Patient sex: F
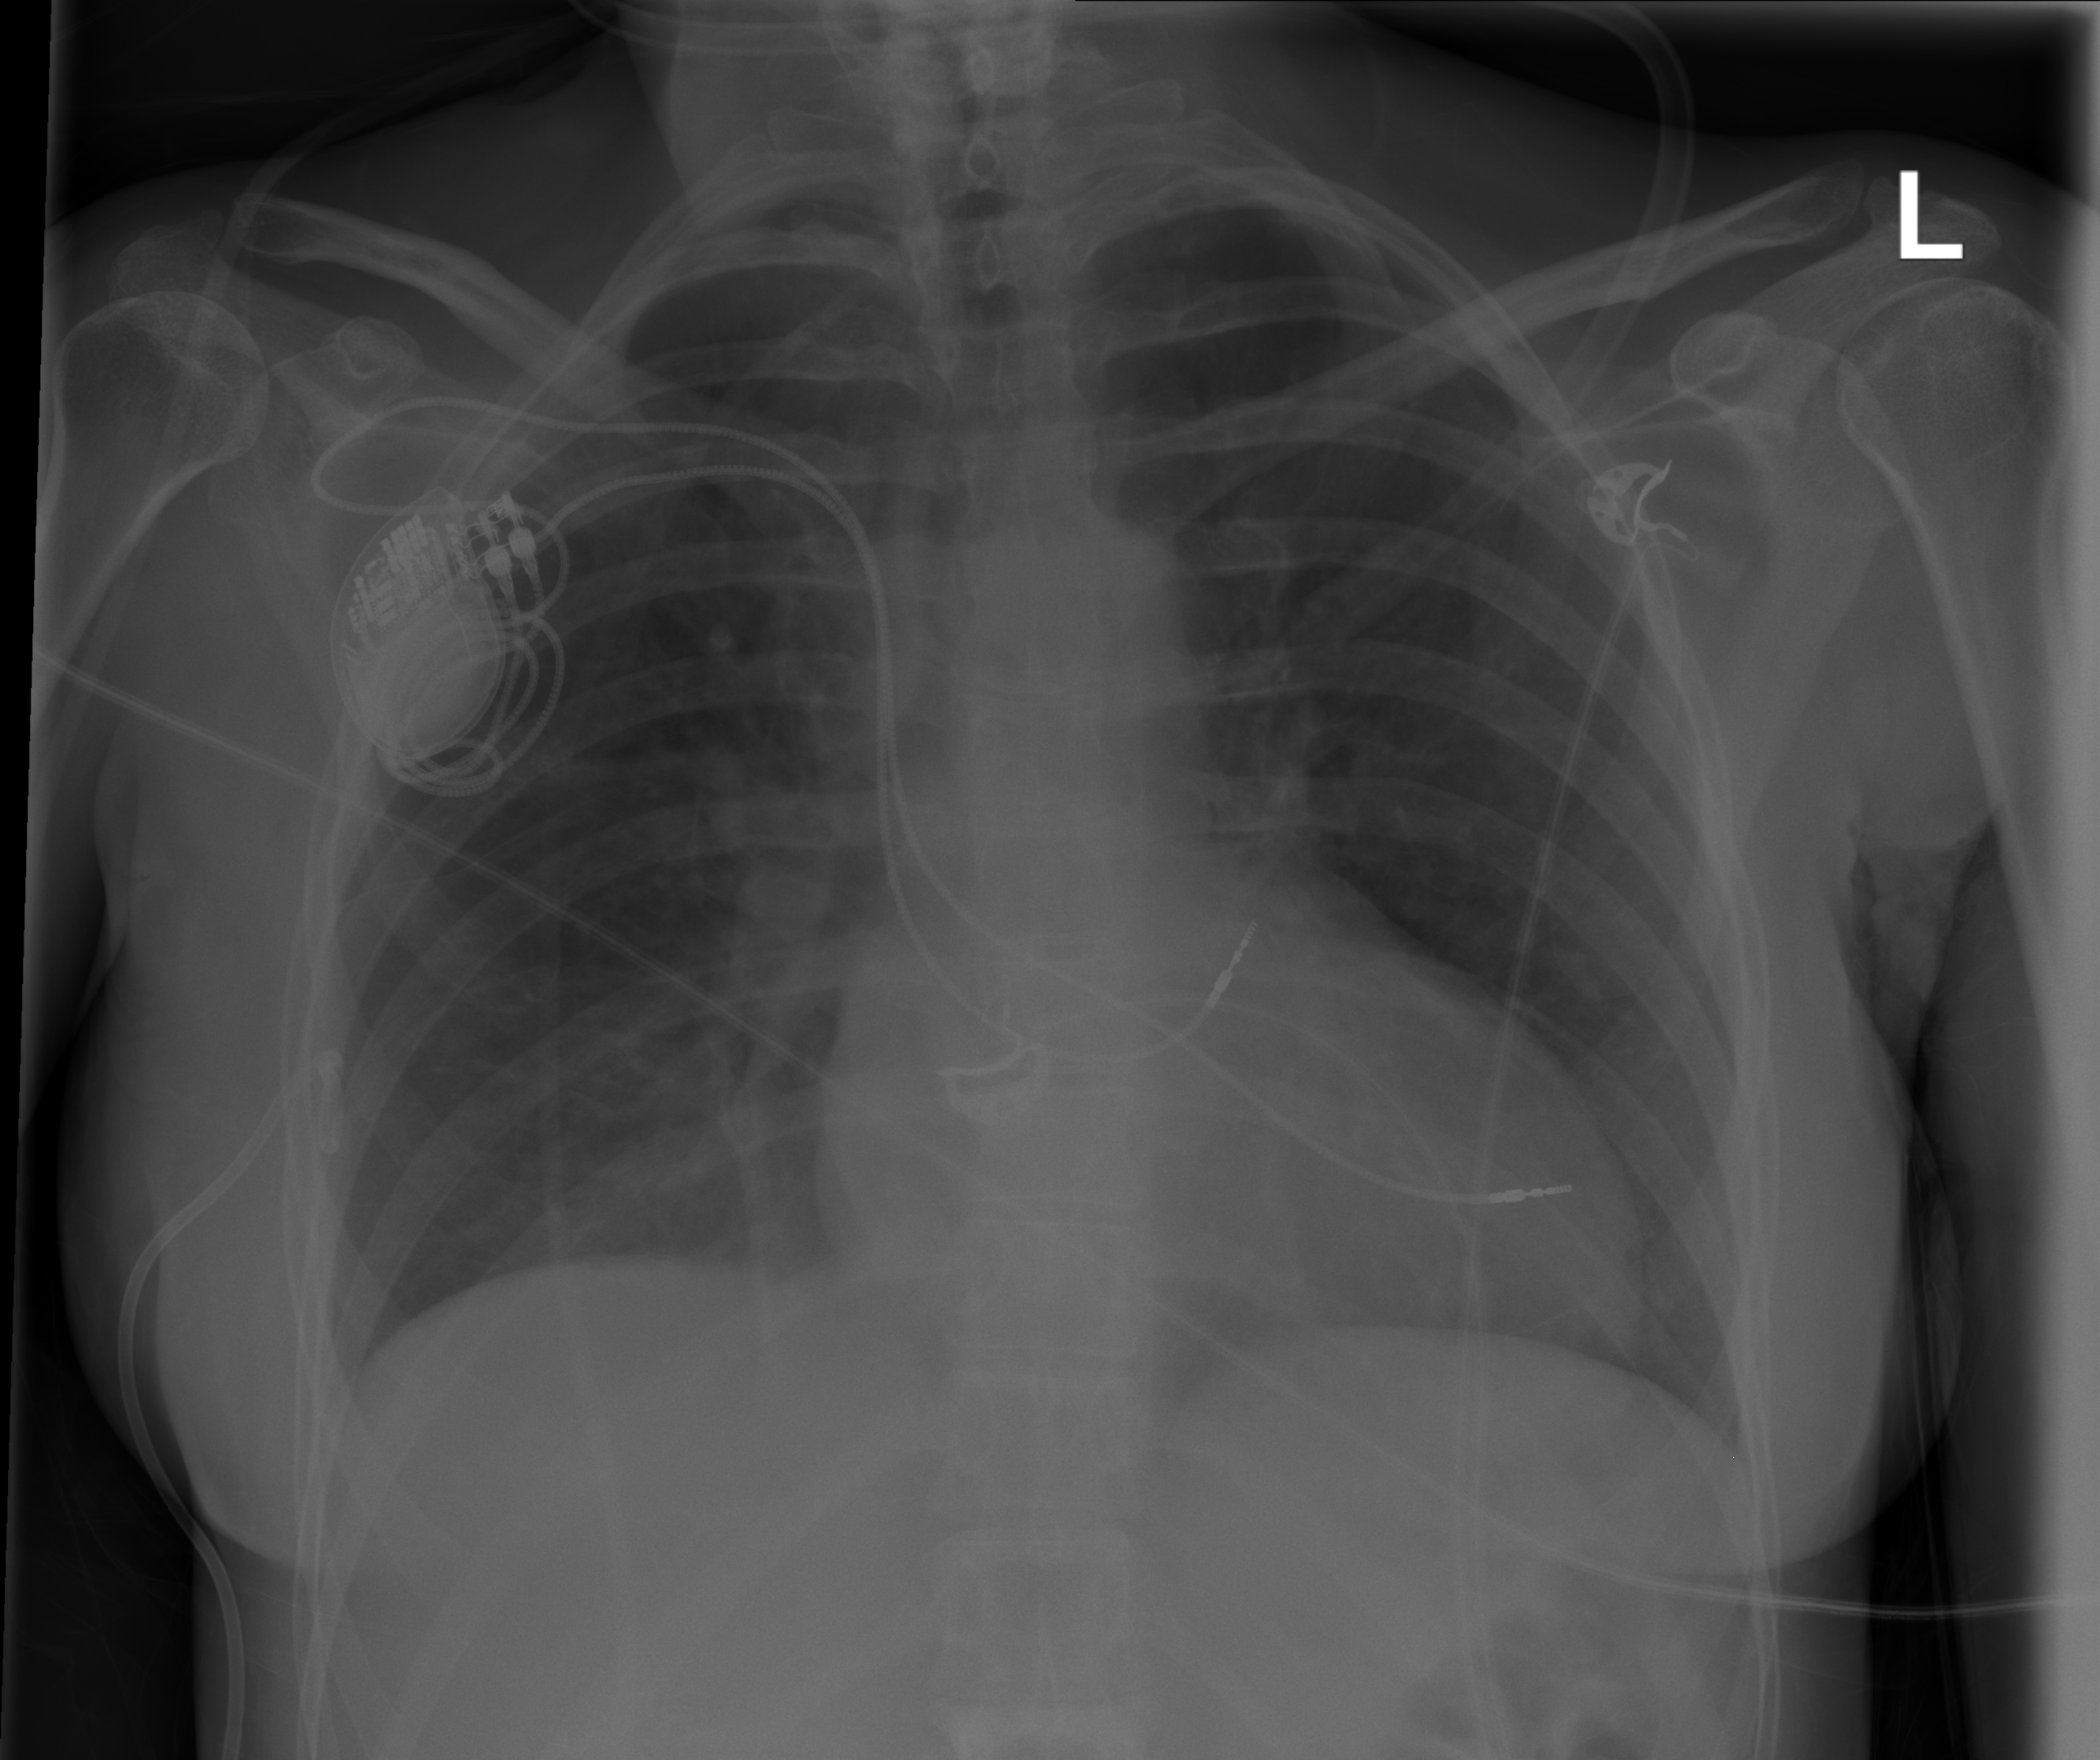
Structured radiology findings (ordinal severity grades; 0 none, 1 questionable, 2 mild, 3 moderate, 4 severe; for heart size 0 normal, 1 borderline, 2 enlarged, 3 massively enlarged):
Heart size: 0
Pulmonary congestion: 0
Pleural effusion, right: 2
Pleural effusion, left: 0
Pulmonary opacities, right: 0
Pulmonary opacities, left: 0
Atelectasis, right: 1
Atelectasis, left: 0